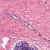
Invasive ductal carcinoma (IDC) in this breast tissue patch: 0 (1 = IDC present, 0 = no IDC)